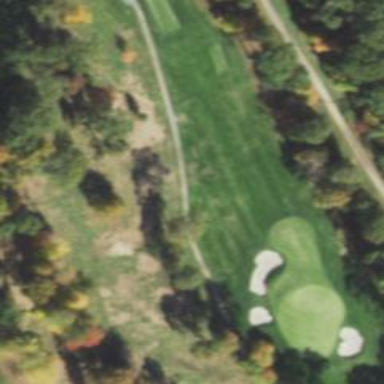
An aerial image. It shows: Path used for both walking and golf.